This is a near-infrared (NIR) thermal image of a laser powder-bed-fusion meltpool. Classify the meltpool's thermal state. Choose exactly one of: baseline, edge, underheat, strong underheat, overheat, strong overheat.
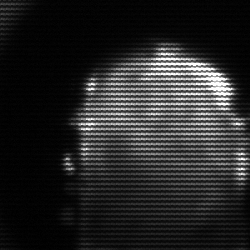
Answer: baseline